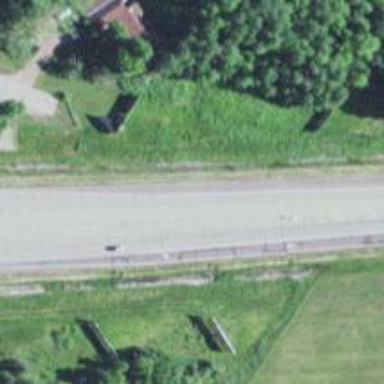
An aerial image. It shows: Asphalt trunk highway.